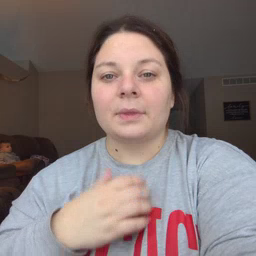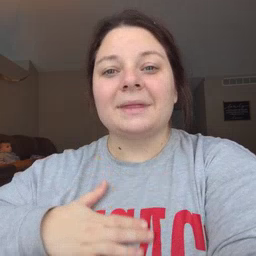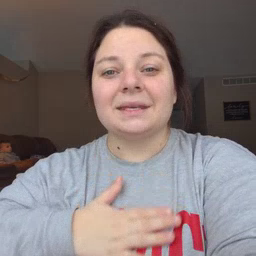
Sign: please